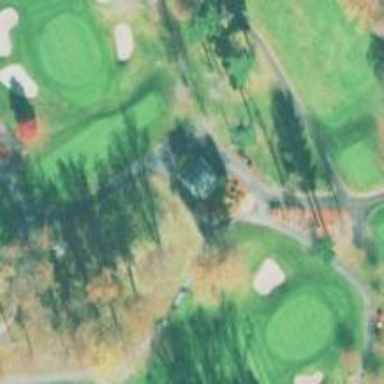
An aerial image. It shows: Service road used as golf cart path.